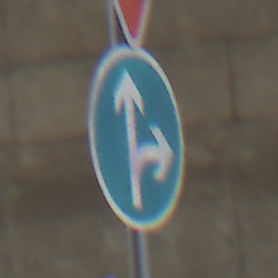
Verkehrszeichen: VorgeschriebeneFahrtrichtungGeradeausOderRechts
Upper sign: VorfahrtGewaehren
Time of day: Midday
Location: Roofed (Beach)
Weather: Overcast
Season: NotSpecified
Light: Natural